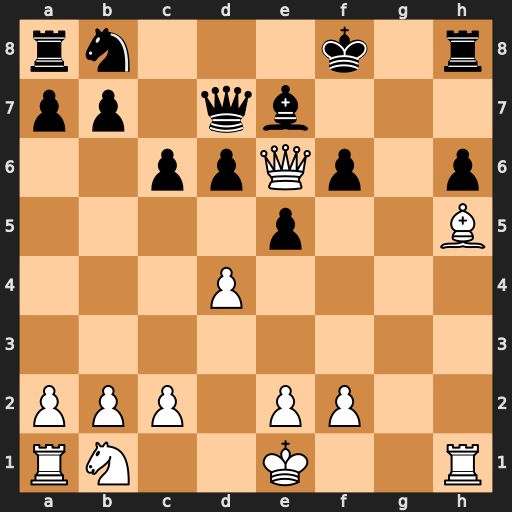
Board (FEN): rn3k1r/pp1qb3/2ppQp1p/4p2B/3P4/8/PPP1PP2/RN2K2R
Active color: w
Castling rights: KQ
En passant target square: -
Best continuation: Qf7#